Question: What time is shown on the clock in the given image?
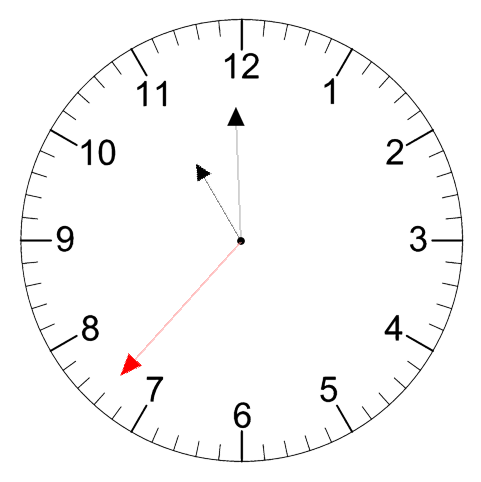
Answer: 10:59:37